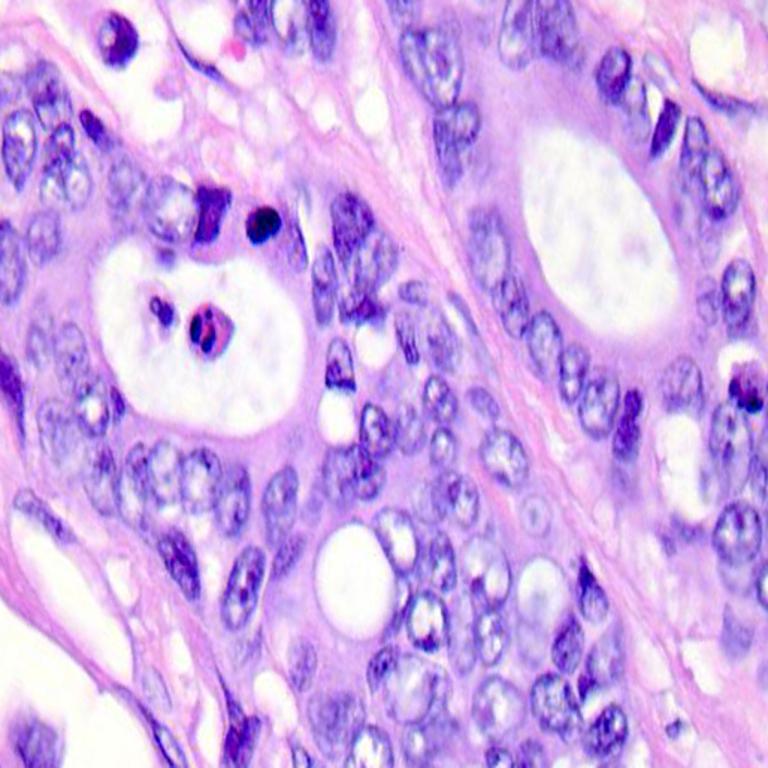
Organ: colon
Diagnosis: adenocarcinomas